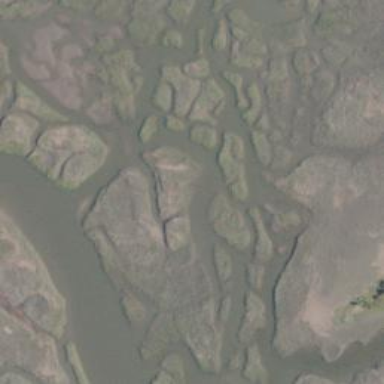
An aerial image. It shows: Marshy wetland area.